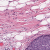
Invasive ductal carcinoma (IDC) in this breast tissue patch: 0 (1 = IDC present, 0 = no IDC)